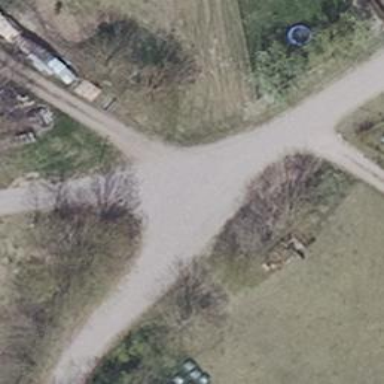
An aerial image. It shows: Residential road.